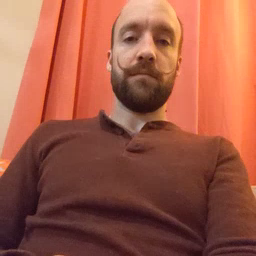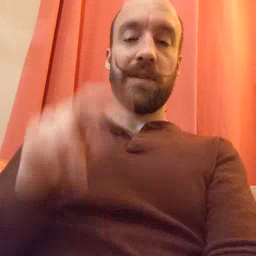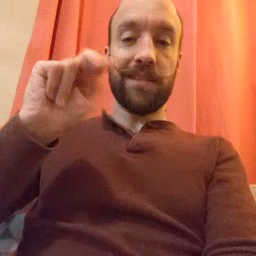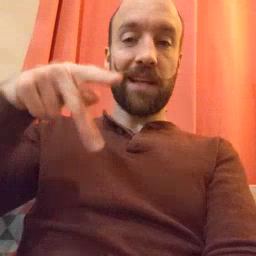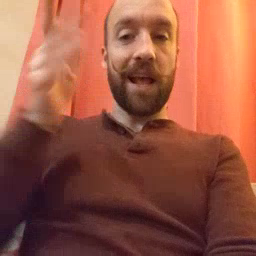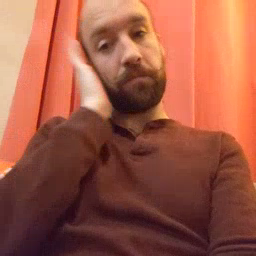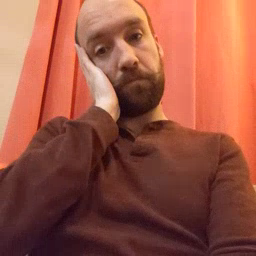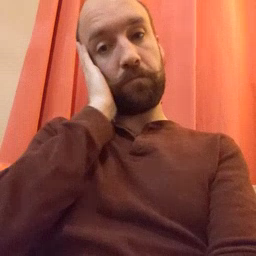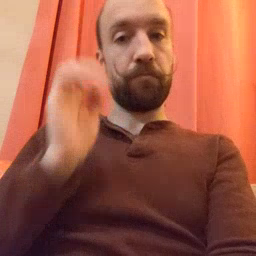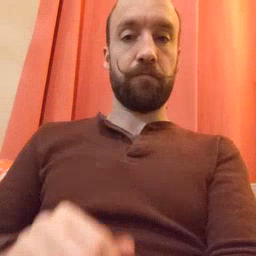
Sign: nap